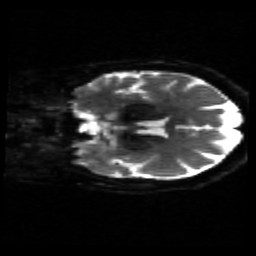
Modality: sbref
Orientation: coronal
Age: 70
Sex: female
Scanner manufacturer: siemens
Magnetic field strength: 3 T
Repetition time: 4.71 s
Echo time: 0.0906 s